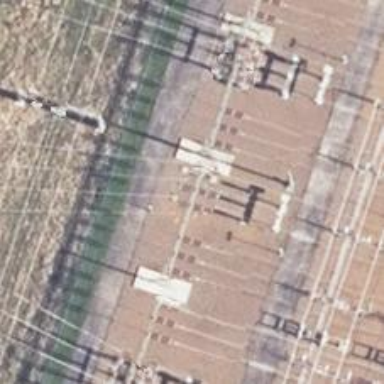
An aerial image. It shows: Power line with three cables.